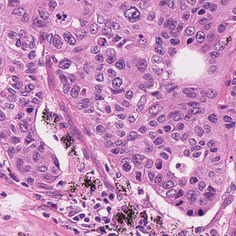
Tumor epithelial tissue: yes
Tumor-associated stroma tissue: yes
Normal tissue: no